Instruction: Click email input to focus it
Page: traveler
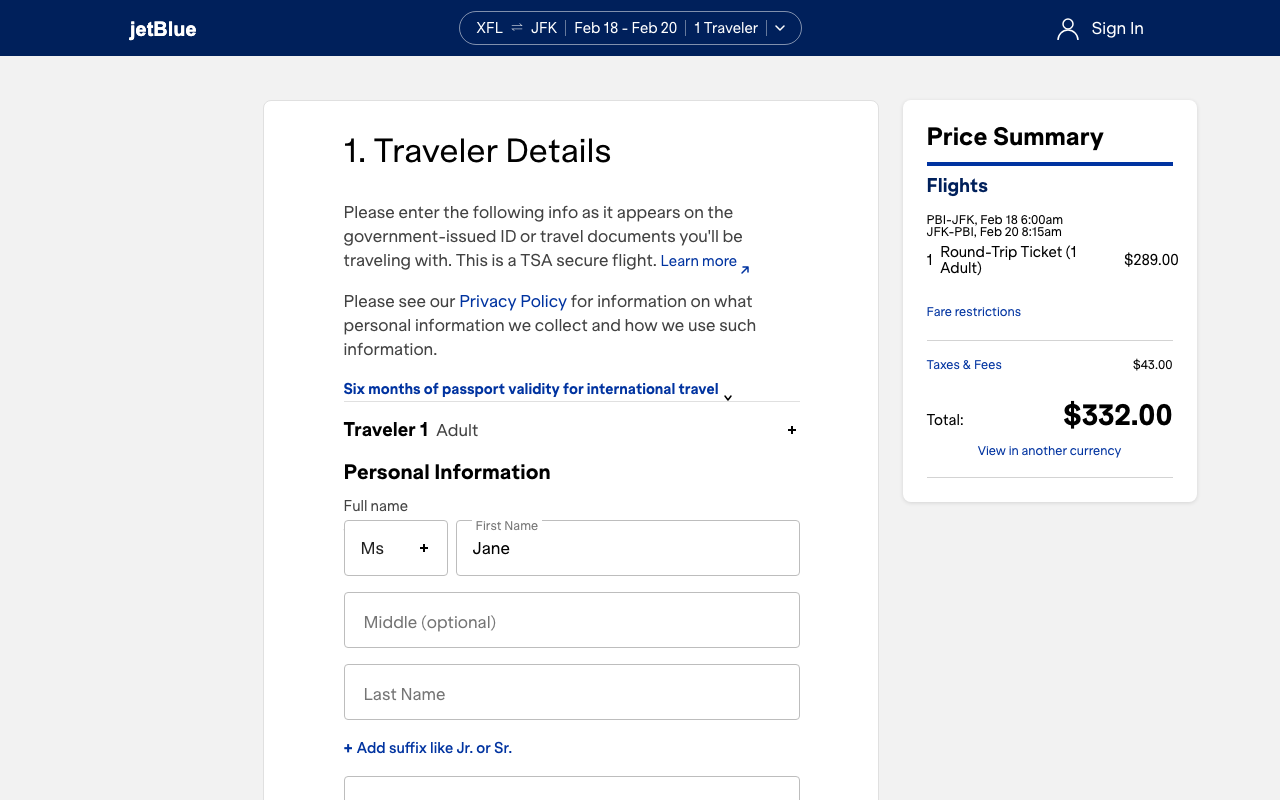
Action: click